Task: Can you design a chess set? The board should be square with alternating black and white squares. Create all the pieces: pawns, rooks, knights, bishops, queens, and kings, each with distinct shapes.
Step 2865:
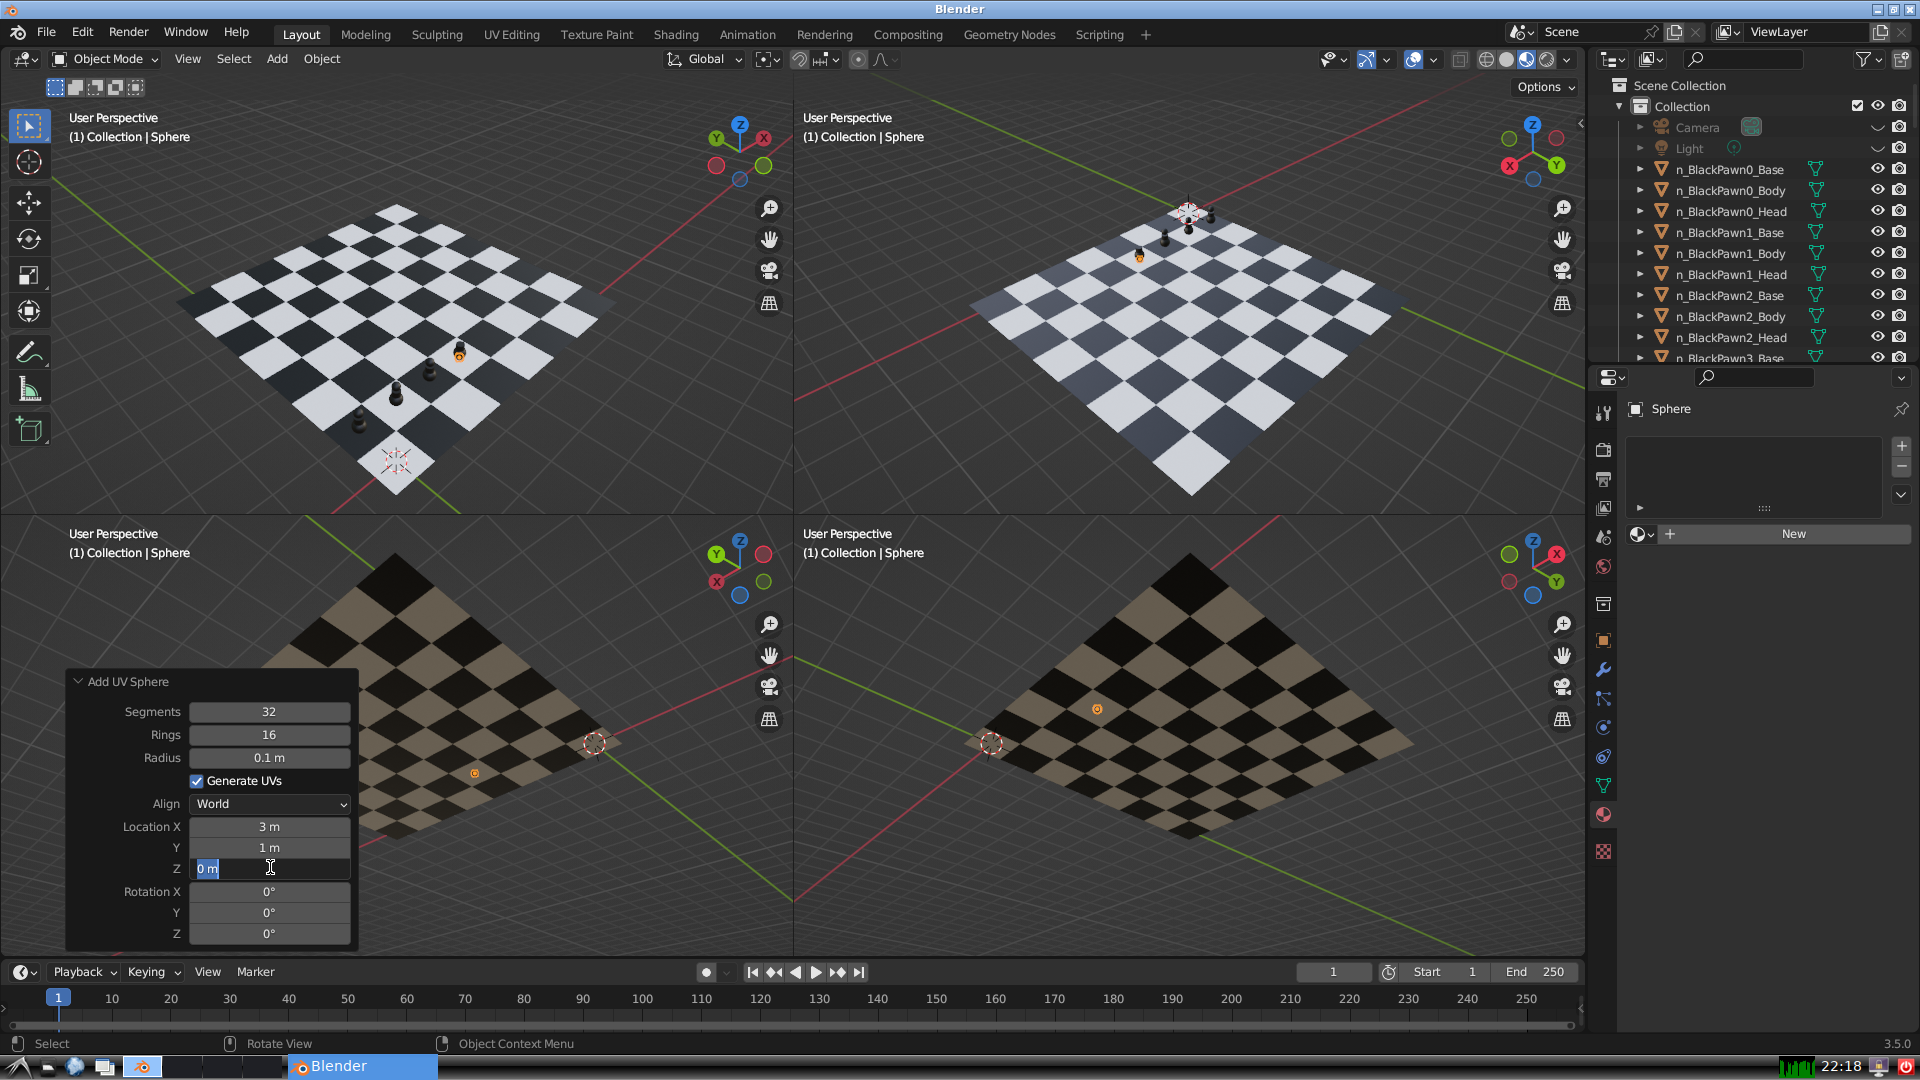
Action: input_text: 0.5